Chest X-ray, AP view. Patient: 58 years old, sex F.
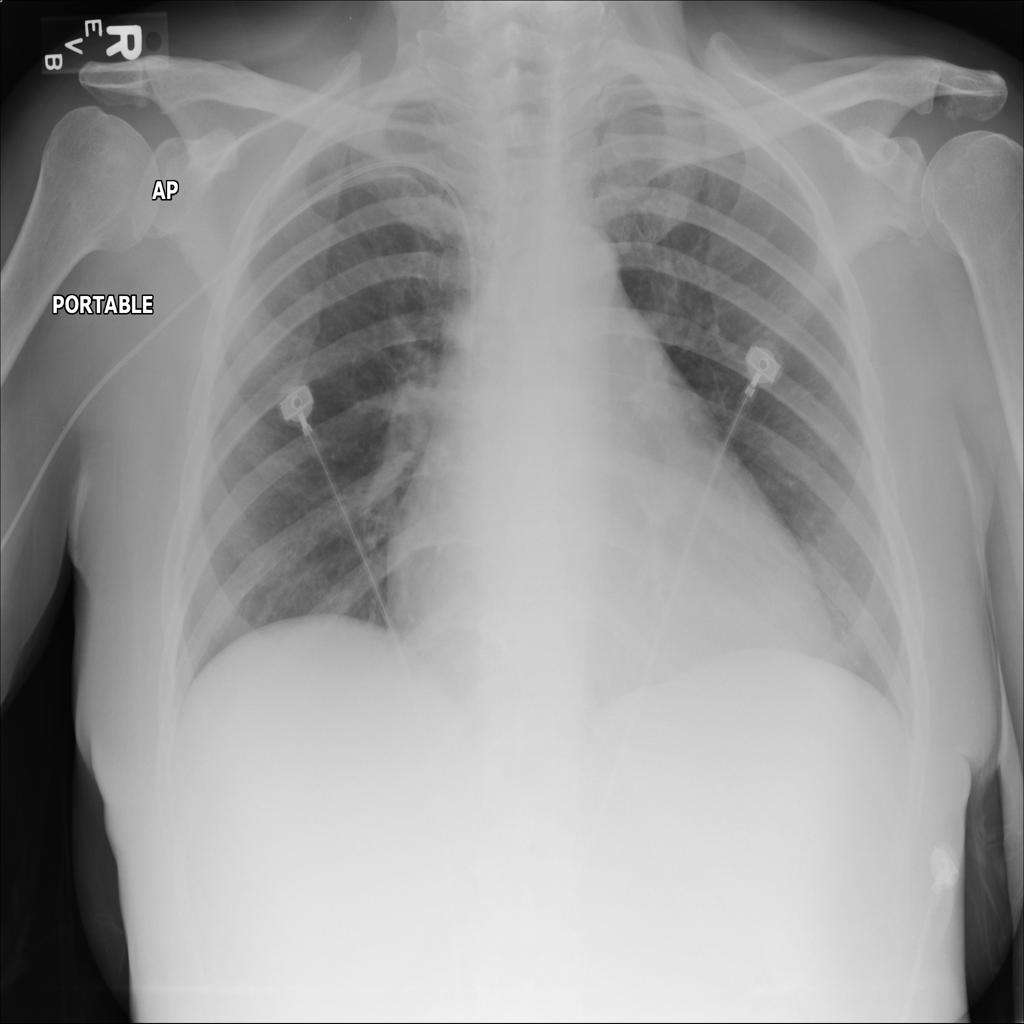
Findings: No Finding